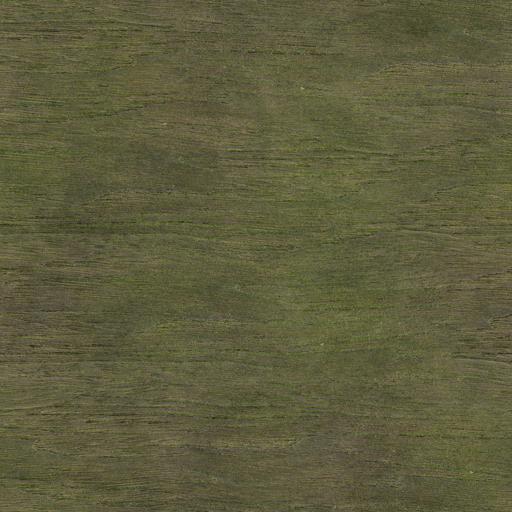
Tags: rough wood wooden